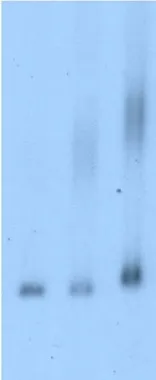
Or BglI. And then probed with the BamHI fragment containing the DMPK CTG repeat region.
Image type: pathology (acid_fast)